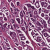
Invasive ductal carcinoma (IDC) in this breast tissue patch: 1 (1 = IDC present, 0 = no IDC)